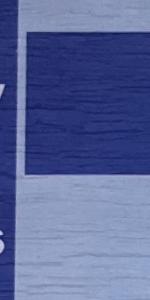
Label: Empty